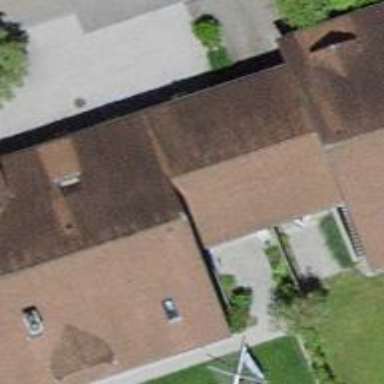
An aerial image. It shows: Carport building.